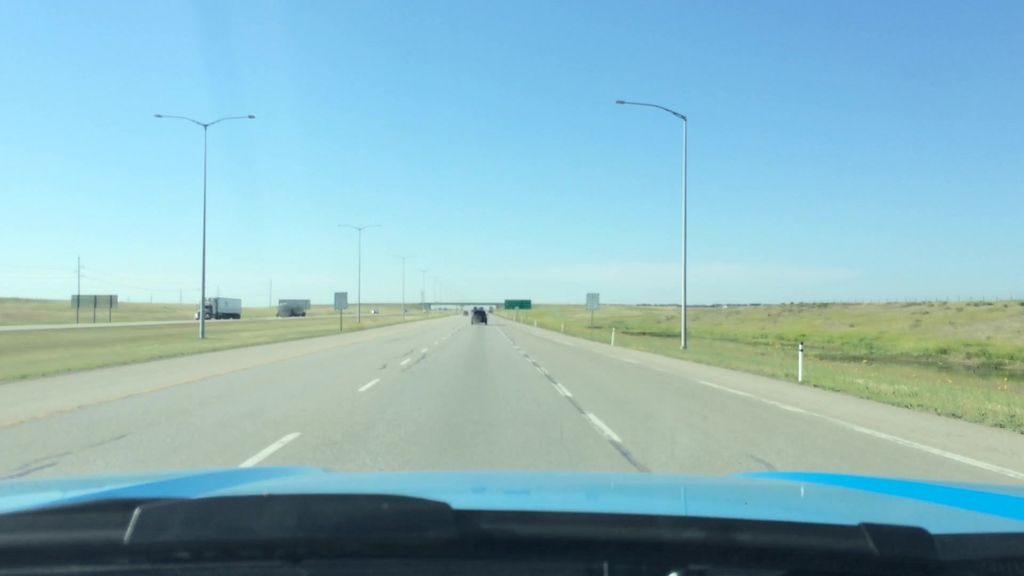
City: calgary